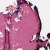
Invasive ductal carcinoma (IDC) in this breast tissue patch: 0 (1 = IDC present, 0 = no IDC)